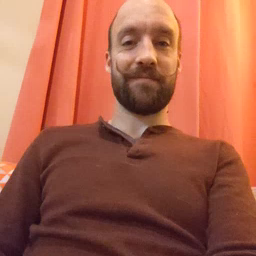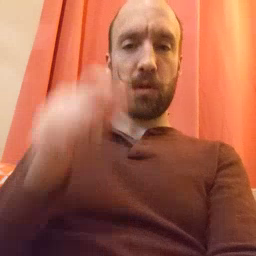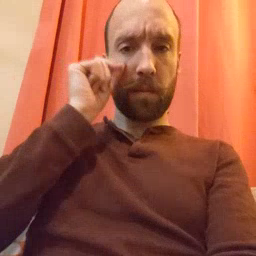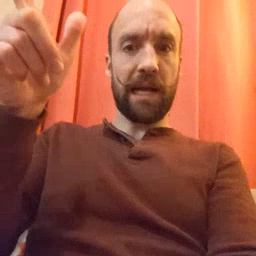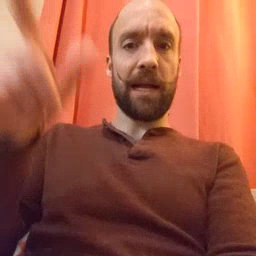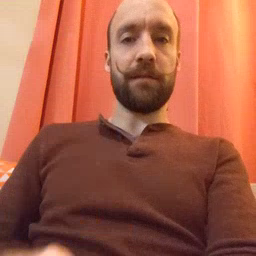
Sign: wake